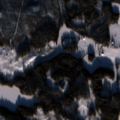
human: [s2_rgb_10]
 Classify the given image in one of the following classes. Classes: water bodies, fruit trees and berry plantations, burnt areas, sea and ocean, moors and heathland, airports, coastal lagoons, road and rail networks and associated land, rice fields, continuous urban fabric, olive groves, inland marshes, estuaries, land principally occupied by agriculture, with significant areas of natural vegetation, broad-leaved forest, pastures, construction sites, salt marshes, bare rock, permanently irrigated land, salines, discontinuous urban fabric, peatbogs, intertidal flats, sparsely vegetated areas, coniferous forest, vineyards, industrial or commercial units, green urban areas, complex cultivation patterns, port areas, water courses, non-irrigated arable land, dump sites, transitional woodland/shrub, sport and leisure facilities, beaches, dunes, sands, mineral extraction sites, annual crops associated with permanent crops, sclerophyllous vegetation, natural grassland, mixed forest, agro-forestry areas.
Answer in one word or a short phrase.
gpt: land principally occupied by agriculture, with significant areas of natural vegetation, coniferous forest, mixed forest, transitional woodland/shrub, water bodies